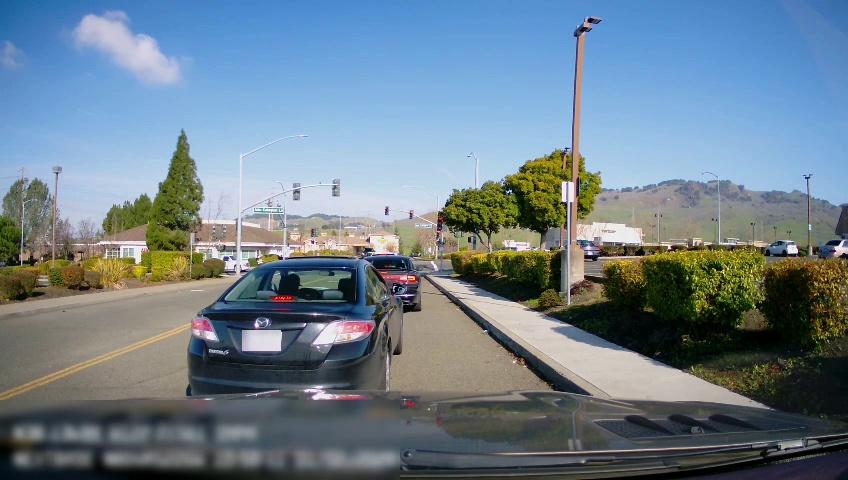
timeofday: Day
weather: Sunny
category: Drivable Space
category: Vehicles | Car
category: Vehicles | Car
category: Vehicles | Car
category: Vehicles | Car
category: Vehicles | Car
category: Vehicles | SUV
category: Vehicles | Truck
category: Lanes | Current Lane
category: Lanes | Opposite Lane
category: Traffic | Signs
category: Traffic | Signs
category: Traffic | Lights
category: Traffic | Lights